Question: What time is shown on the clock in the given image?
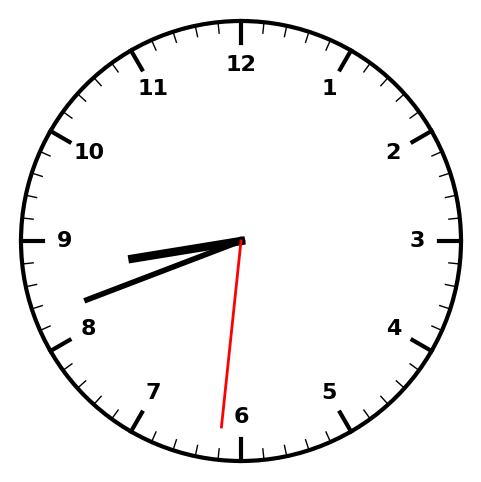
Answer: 08:41:31